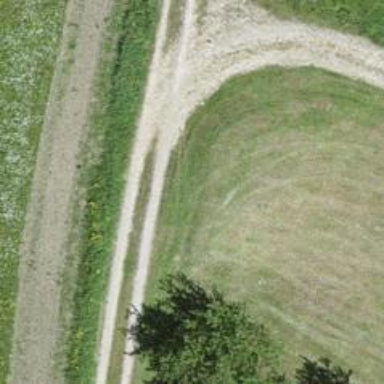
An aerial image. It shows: Gravel track with grade3 tracktype.